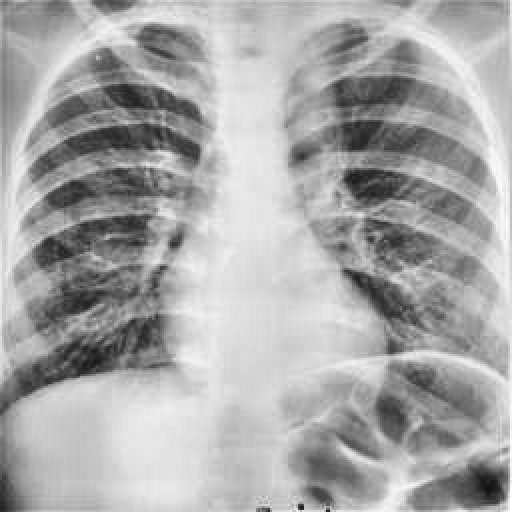
Finding: TUBERCULOSIS